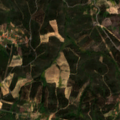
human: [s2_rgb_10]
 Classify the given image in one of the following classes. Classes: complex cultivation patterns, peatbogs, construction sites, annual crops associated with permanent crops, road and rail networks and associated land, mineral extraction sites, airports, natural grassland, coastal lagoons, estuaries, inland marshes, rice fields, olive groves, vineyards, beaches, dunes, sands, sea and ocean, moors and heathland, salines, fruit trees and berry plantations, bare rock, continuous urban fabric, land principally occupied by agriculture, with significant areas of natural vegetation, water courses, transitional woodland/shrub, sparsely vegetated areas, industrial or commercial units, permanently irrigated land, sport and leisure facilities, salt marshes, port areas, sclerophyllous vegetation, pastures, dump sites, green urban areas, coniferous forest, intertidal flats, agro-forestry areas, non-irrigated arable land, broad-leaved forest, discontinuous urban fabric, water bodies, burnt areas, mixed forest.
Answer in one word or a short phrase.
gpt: land principally occupied by agriculture, with significant areas of natural vegetation, moors and heathland, transitional woodland/shrub